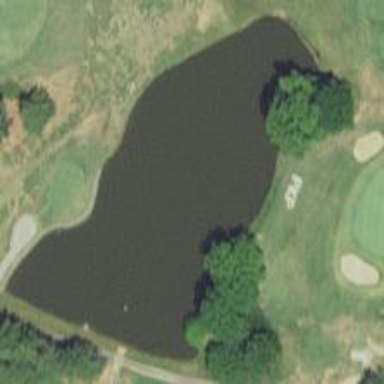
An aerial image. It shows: Water hazard in golf course. The hazard is natural water feature.